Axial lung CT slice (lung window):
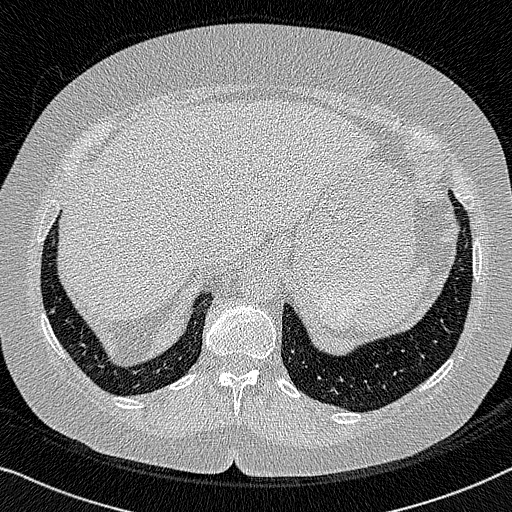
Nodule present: no